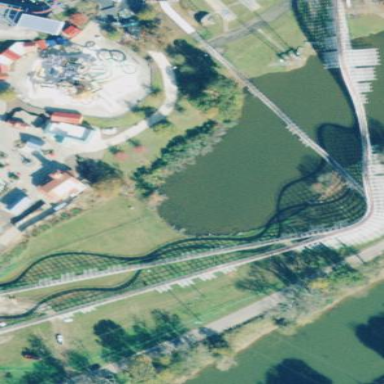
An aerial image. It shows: Narrow-gauge railway track resembling roller coaster.